Question: This question is related to this <URL>
How to keep a background image at background always at bottom in 100% height div?

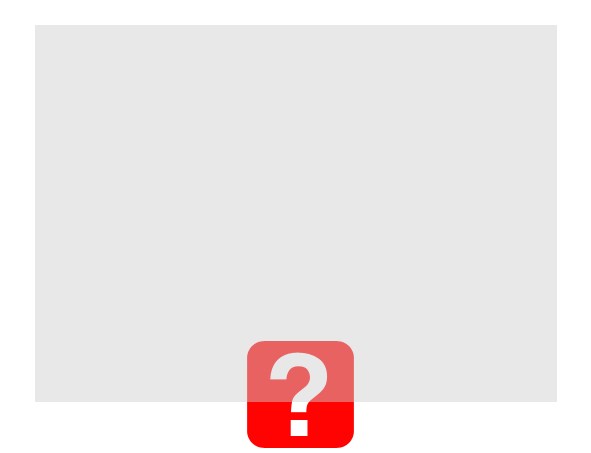
Answer: <URL>:
>
html:
'''
<div id='a'>
<div id='b'></div>
</div>
'''
css:
'''
#a, html, body{
height: 100%;
}
#a {
width: 300px;
background-color: #dde;
border: 1px solid #99c;
position:relative;
overflow: hidden
}
#b {
width: 50px;
height: 50px;
background-color: #99c;
border: 1px solid #54a;
position: absolute;
bottom: -25px;
left: 125px;
}
'''
You'll need to actually add the bg image to 'b'.